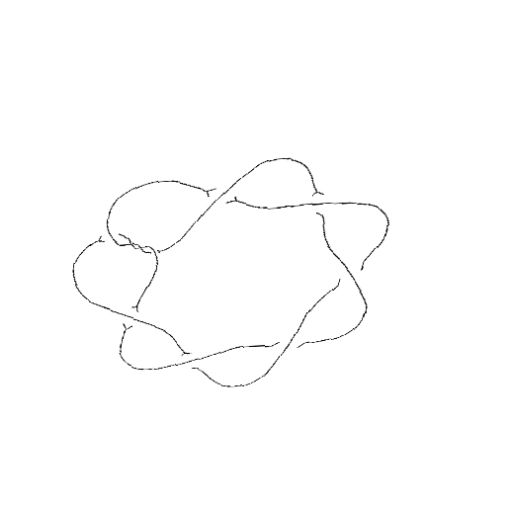
Crossing number: 10